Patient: sex M, age 57
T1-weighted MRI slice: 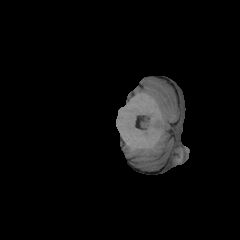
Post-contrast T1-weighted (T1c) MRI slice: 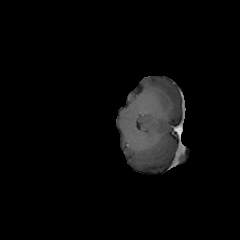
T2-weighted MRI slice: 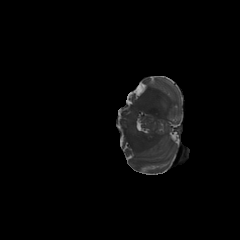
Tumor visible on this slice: no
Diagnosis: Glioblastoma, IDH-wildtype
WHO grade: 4